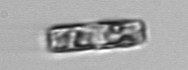
Label: Guinardia_delicatula